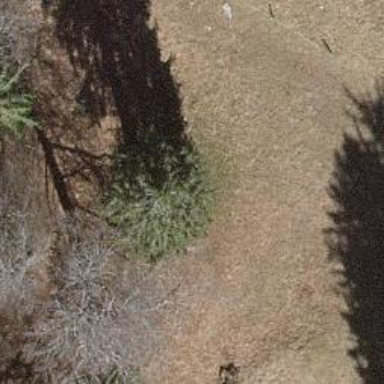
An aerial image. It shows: Needle-leaved tree in natural setting.